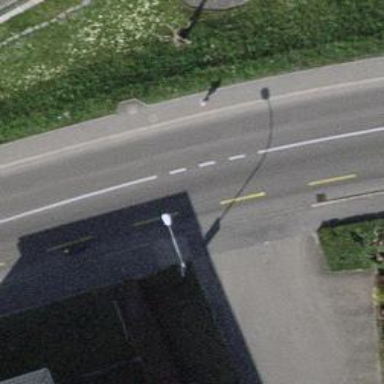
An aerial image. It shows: Asphalt sidewalk.